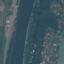
Land use / land cover: River